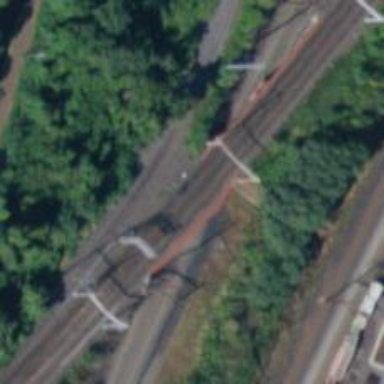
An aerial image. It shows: Railway bridge.